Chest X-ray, AP view. Patient: 31 years old, sex F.
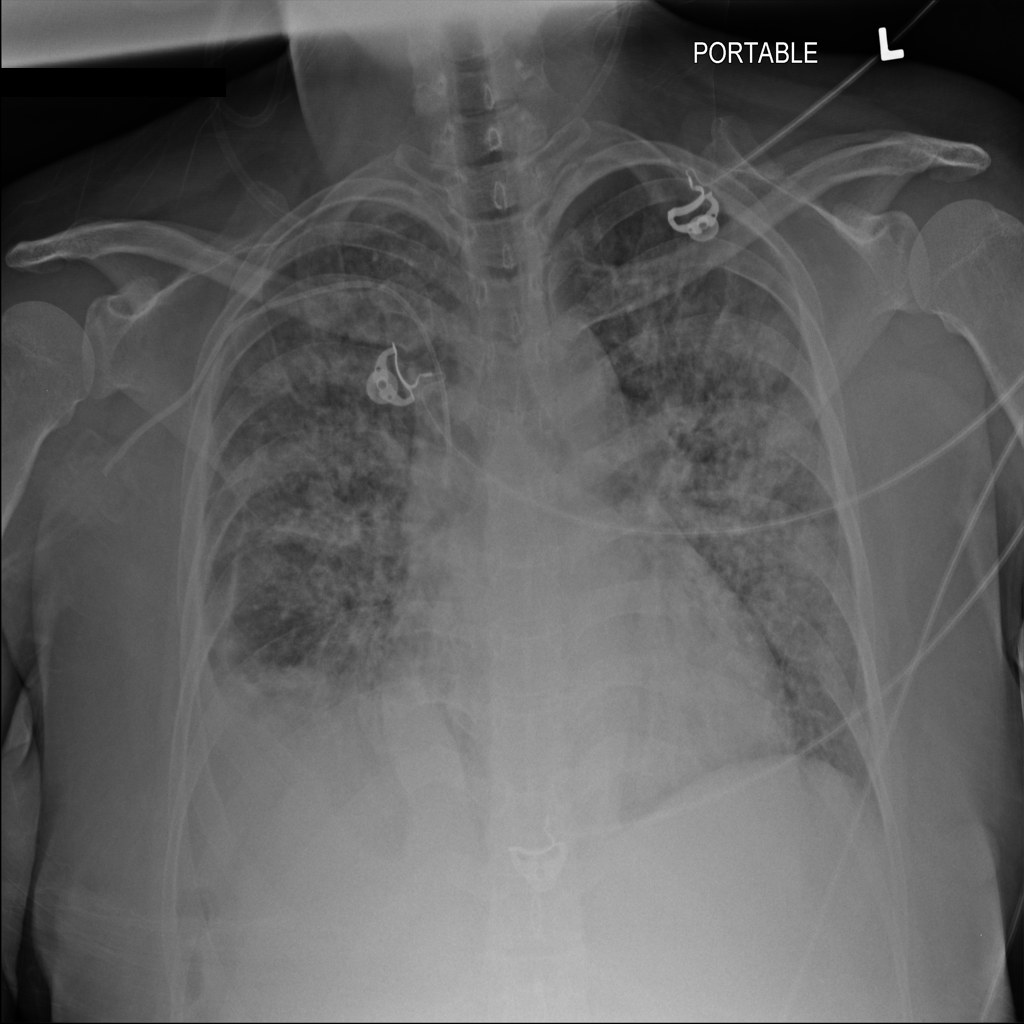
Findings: Effusion, Infiltration, Pleural_Thickening